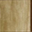
Piece: xx